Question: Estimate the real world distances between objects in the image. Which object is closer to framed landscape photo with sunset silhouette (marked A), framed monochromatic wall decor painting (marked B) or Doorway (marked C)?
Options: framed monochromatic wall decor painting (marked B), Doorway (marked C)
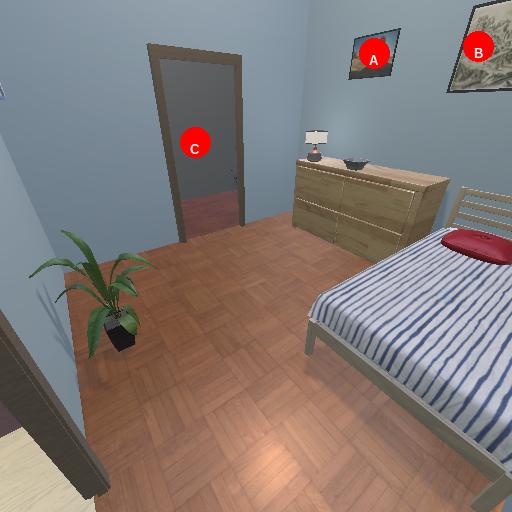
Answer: framed monochromatic wall decor painting (marked B)